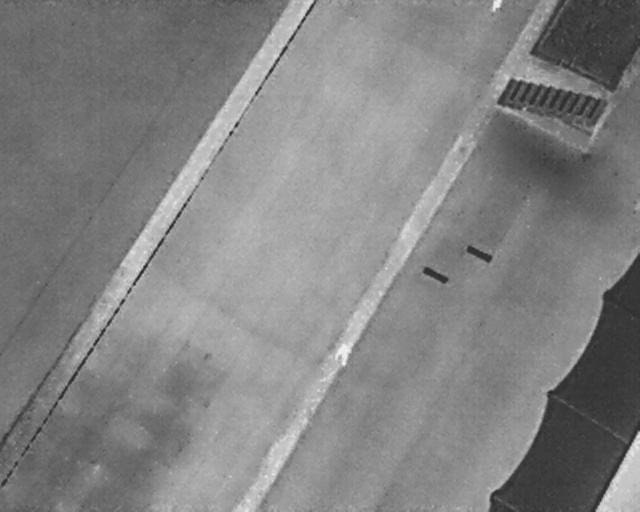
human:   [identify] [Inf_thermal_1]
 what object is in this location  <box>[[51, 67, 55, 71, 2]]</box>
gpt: <ref>1 large person at the center</ref>

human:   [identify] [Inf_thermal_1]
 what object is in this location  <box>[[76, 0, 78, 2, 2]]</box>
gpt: <ref>1 small person at the top right</ref>